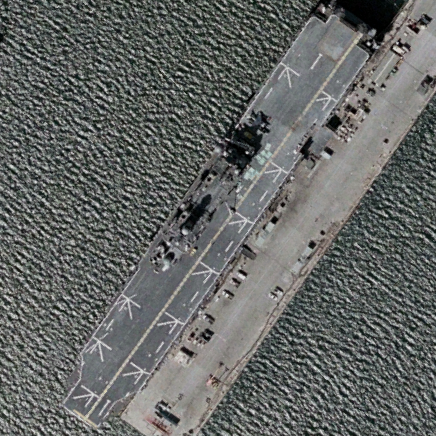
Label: assault